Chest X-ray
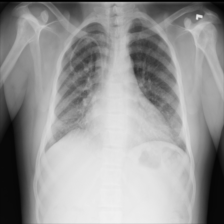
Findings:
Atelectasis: negative
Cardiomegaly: negative
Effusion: negative
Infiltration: negative
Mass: negative
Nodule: negative
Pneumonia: negative
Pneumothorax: negative
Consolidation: negative
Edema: negative
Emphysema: negative
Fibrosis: negative
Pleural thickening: negative
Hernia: negative